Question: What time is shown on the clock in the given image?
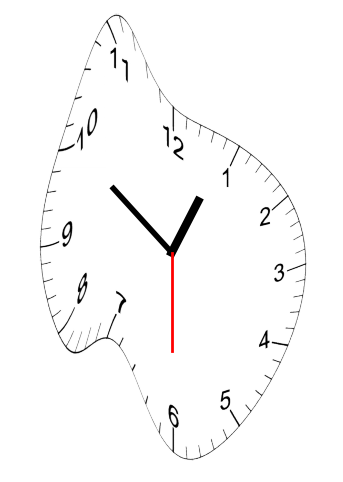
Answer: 12:50:30